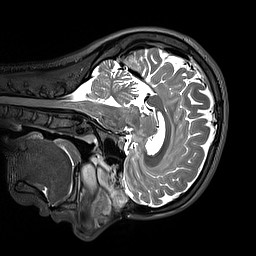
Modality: T2w
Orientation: sagittal
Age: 22
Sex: female
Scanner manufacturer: siemens
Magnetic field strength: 3 T
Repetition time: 3.2 s
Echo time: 0.412 s